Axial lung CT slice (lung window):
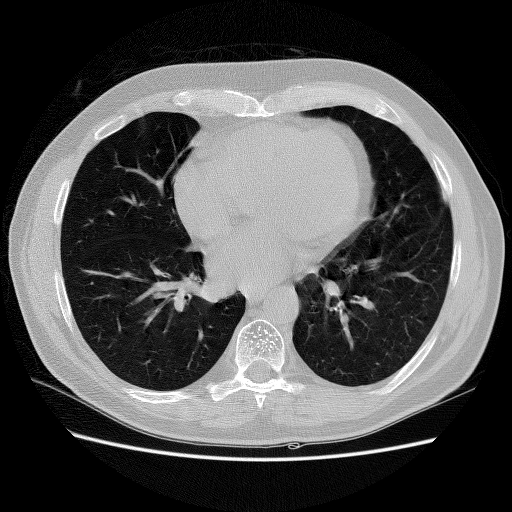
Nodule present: no